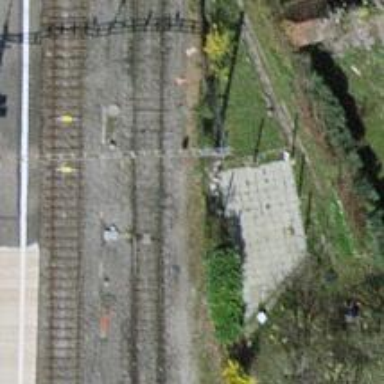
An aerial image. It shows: Single-track electrified railway siding with contact line.